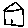
Label: house